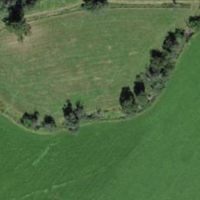
EUNIS habitat code: 26
Species observed at this site:
Urtica dioica
Prunus padus